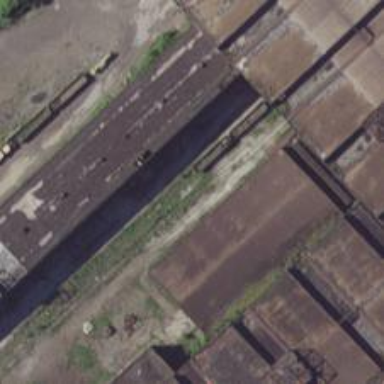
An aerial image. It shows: Disused railway siding.